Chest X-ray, PA view. Patient: 27 years old, sex F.
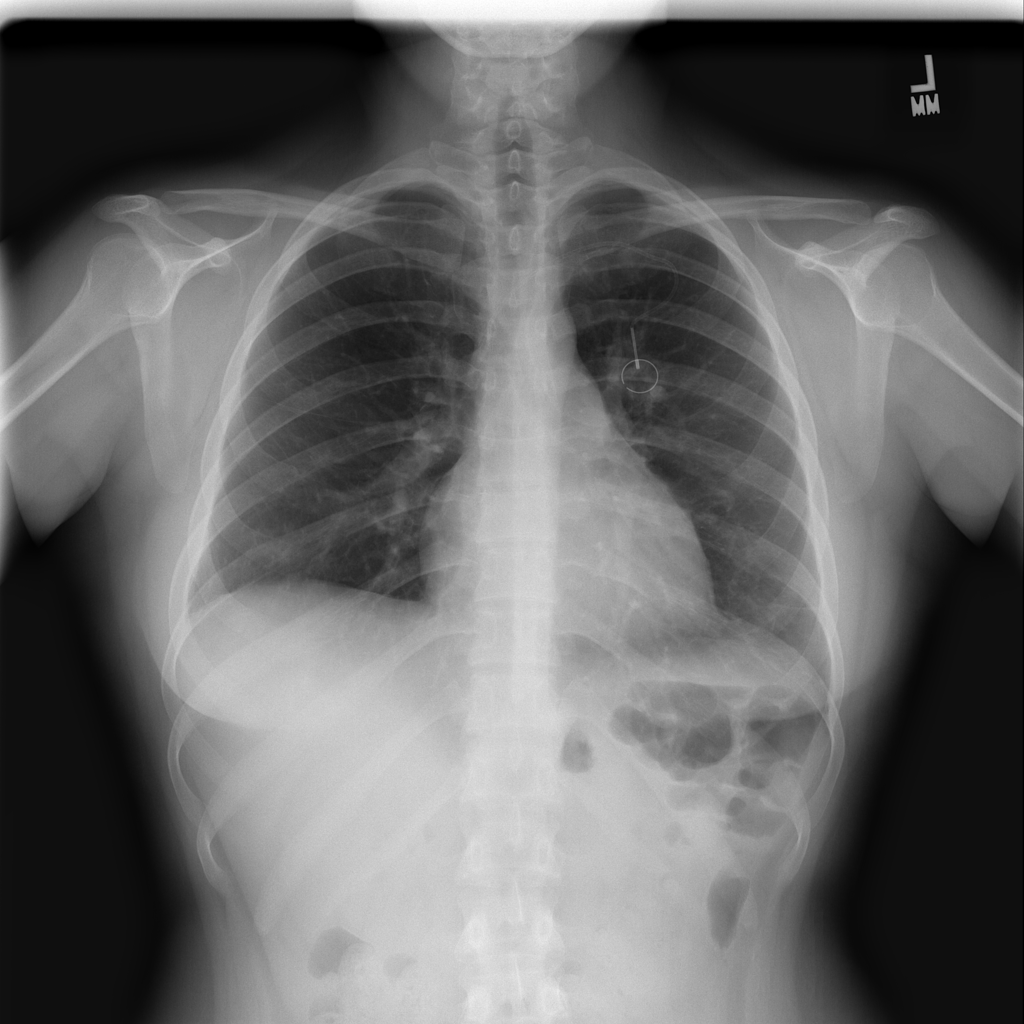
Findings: Atelectasis